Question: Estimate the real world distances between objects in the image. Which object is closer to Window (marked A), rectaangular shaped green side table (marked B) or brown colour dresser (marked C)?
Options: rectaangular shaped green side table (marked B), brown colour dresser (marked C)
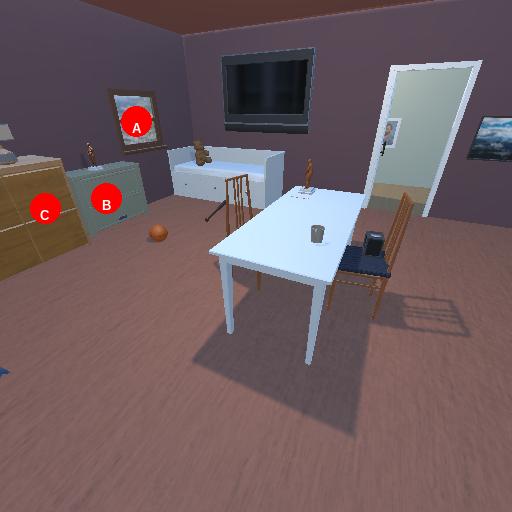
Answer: rectaangular shaped green side table (marked B)